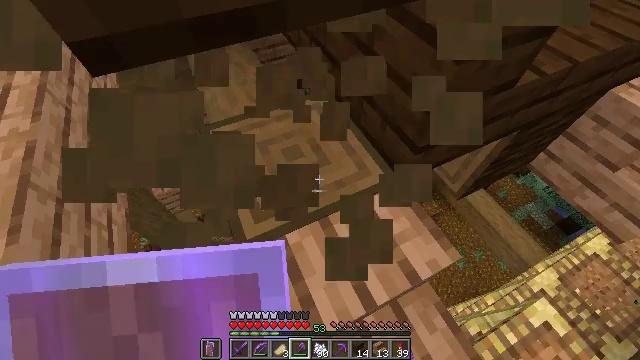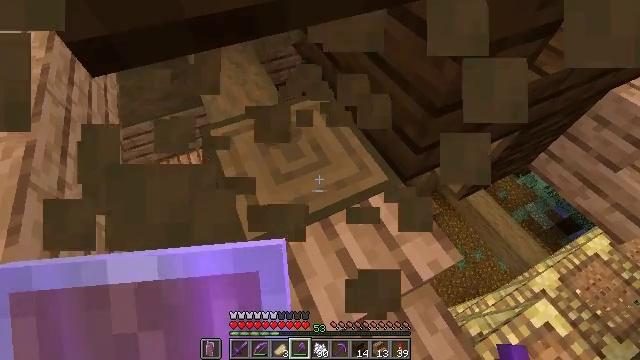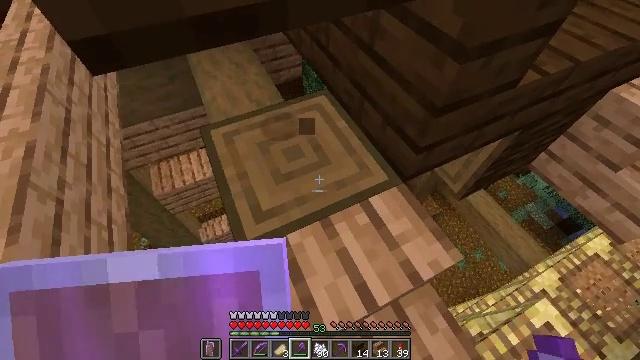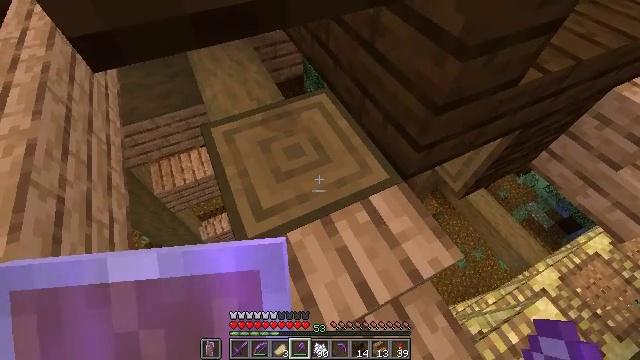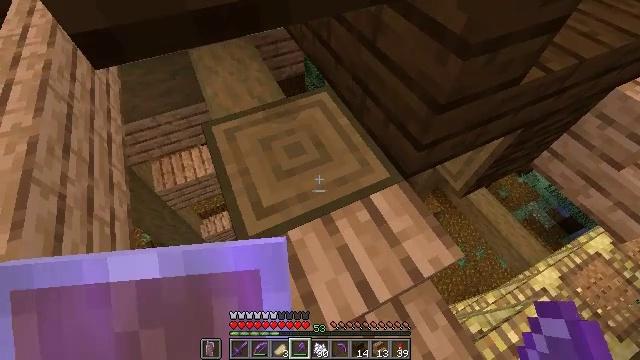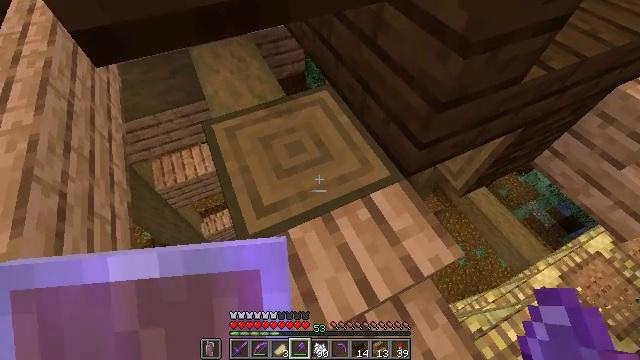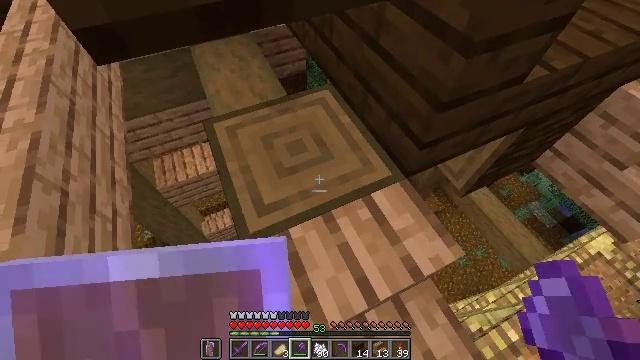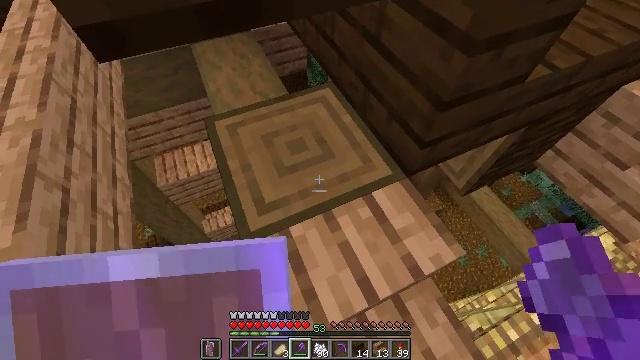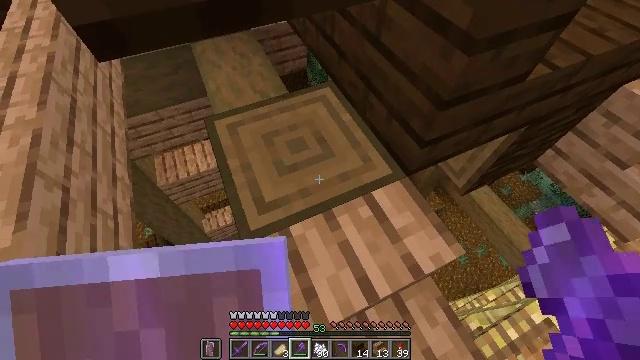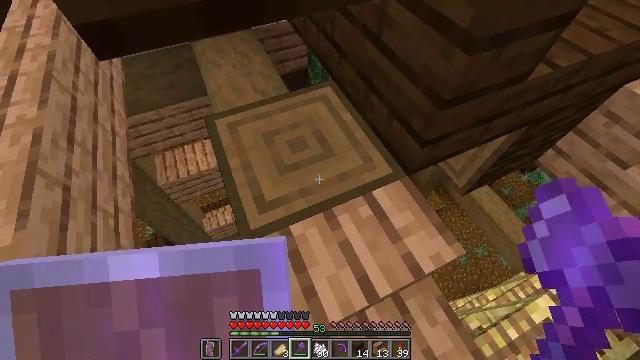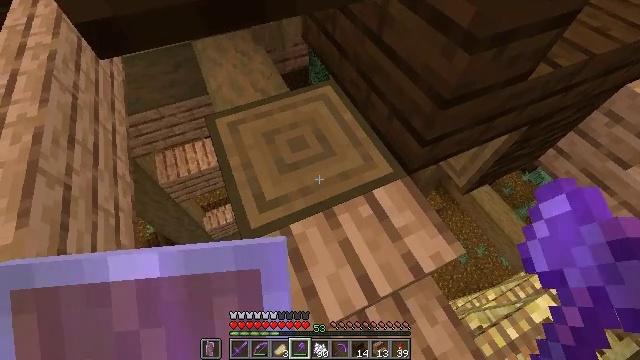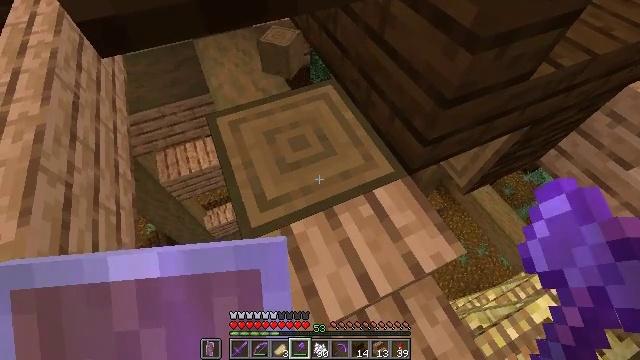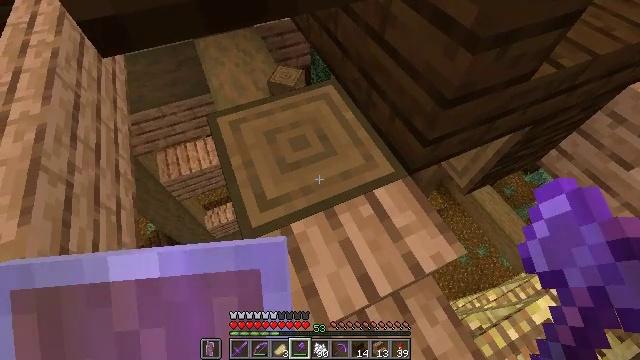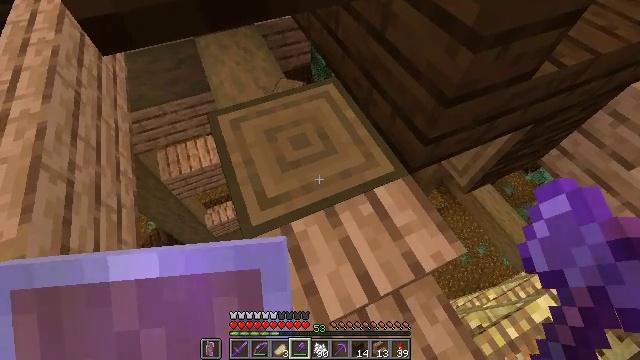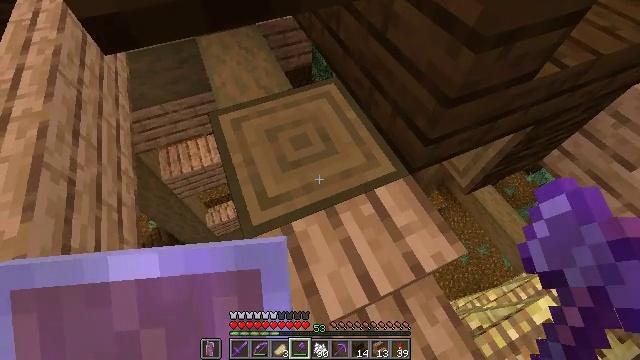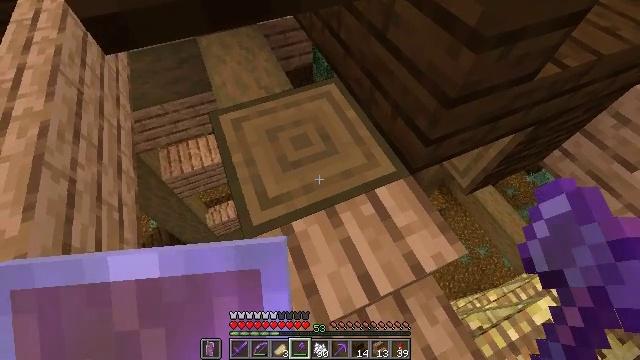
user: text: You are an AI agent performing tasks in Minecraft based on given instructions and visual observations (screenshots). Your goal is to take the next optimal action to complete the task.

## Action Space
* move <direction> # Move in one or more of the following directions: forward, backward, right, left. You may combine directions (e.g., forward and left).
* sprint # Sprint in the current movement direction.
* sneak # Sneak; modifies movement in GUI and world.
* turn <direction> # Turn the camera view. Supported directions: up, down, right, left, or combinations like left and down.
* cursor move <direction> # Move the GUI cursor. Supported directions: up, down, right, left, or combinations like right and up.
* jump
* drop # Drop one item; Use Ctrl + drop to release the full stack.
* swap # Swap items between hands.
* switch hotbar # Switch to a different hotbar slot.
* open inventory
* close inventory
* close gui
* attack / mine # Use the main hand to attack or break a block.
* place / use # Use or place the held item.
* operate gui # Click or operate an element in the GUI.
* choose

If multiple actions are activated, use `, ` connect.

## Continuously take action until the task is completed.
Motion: motion action
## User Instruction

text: Remove jungle stairs from their place.
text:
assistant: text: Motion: sneak
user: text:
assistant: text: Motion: sneak
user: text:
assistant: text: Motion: sneak
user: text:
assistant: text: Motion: sneak
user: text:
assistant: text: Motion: sneak
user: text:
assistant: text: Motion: sneak
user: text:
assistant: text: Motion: sneak
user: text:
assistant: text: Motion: sneak
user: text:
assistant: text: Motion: sneak
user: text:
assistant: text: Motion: sneak
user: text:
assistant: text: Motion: sneak
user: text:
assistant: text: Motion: sneak
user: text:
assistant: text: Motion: sneak
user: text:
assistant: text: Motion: sneak
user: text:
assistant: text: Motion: sneak
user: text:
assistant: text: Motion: sneak
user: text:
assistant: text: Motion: sneak
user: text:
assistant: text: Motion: sneak
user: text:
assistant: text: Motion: sneak
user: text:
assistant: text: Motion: sneak
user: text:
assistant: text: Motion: sneak
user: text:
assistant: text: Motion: sneak
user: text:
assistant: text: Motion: sneak
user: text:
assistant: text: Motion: sneak
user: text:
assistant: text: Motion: sneak
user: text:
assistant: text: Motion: sneak, turn down
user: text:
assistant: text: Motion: sneak, turn down
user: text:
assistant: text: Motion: sneak, turn down
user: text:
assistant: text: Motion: sneak, turn down
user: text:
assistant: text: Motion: sneak